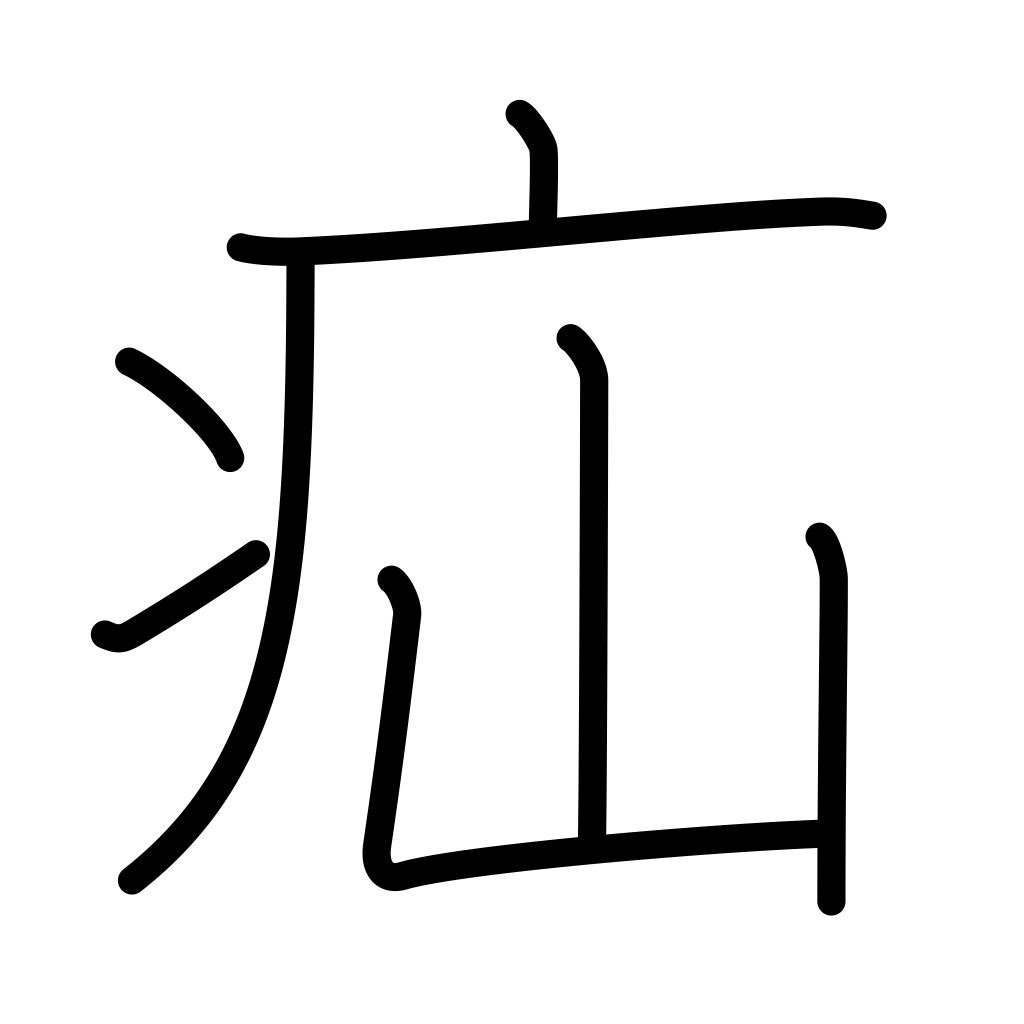
Meaning: colic, stomach ache